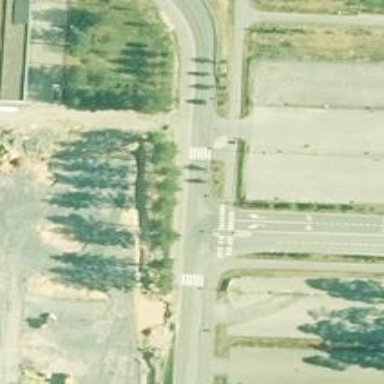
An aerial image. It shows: Marked crossing with pedestrian island.